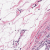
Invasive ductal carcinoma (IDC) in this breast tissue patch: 0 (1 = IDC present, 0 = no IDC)